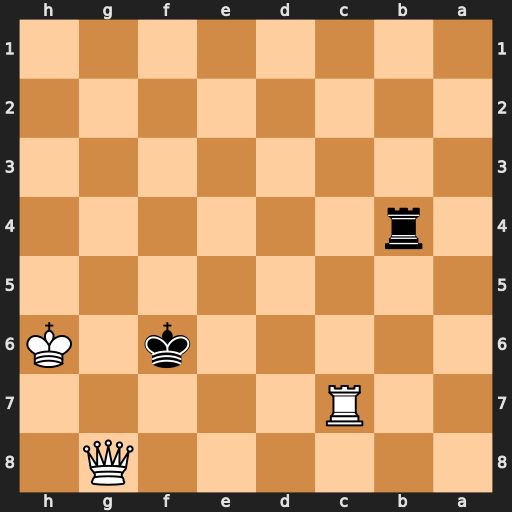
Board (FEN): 6Q1/2R5/5k1K/8/1r6/8/8/8
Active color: b
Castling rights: -
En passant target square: -
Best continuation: Rh4#